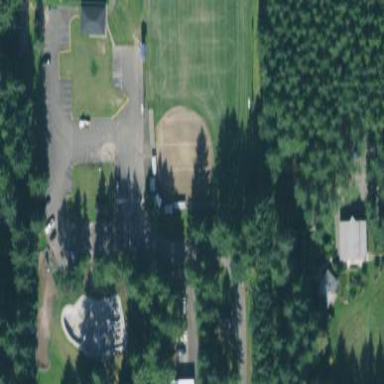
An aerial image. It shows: Softball pitch for leisure land activities.